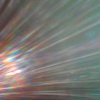
Label: sunburn